Question: I am using Glass development kit preview(API level 19). I have created a sample app in Eclipse targeting that.Glass is been detected by device manager but this is the screen I get in eclipse when i try to run the app.
I have installed the device driver for glass(XE 19.1). I am running Windows 8.1 64 bit OS.
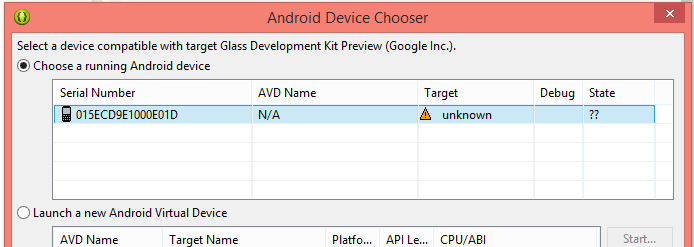
Answer: Some things to check:
1. If you execute in the command line : ./adb devices , what do you get? If you are getting "Unknown device", this could be the first reason.
2. Is your Glass turned on for debugging? (enable/disable in Glass). It is required for running Glassware in Glass using USB cable.
3. Have your confirmed that you trust your computer with your Glass? It is also required.